Question: Here is the deal. I have a container DIV with a width of 100%. And inside of that DIV I have tons of blank DIV's floated to the left with display:block on them. (for test purposes)
I have overflow-x:auto on the container.
Once the last div reaches the end of the container element it drops to the next line instead of staying in line with the other DIV's and initiating a scroll bar on the container.
How do I keep the DIV's from dropping to the next line and forcing them to invoke scroll behavior on the container?
Let me know thanks so much!
Here is a pic to help:

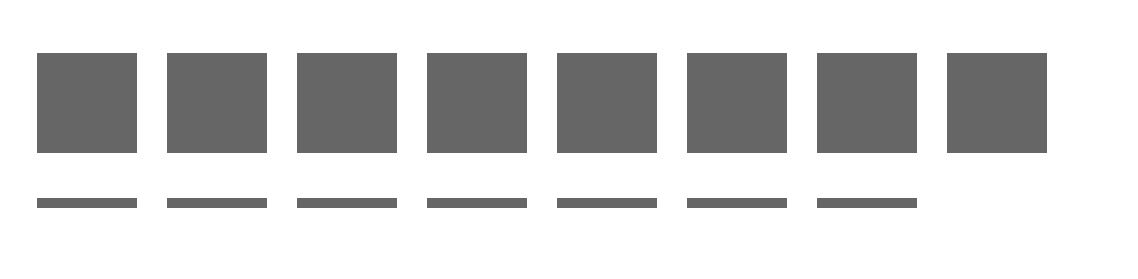
Answer: '''
<html>
<head>
<style type="text/css">
#container {
white-space:nowrap;
}
.child {
background-color:#dddddd;
display:inline-block;
height:100px;
width:100px;
/* Trick FF2 into using inline-block */
display:-moz-inline-stack;
/* Trick IE6 into using inline-block */
*display: inline;
zoom:1;
}
</style>
</head>
<body>
<div id="container">
<div class="child">.</div>
<div class="child">.</div>
<div class="child">.</div>
<div class="child">.</div>
<div class="child">.</div>
<div class="child">.</div>
<div class="child">.</div>
<div class="child">.</div>
<div class="child">.</div>
<div class="child">.</div>
</div>
</body>
</html>
'''